Question: I imported my Eclipse project to Android Studio. Import succeeded except that root project folder in not shown in the Project tab; only nested modules are visible.

How do I make project's root folder appear on top of modules?
P.S. I looked into <URL> but the solution doesn't work for me.
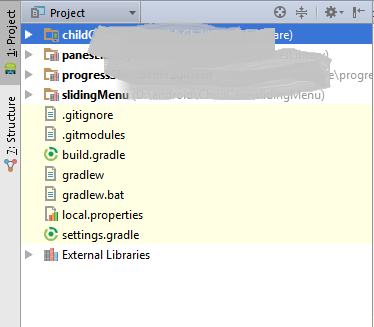
Answer: The problem was because the import wizard didn't create an '.iml' file for the root project module.
I have solved this by closing the project then importing it again by double clicking on the project's folder (not on 'build.gradle'). So it created this '.iml' file and now is displaying the root folder in its place.
P.S. I did reimport with Android Studio 0.8.3, maybe they have fixed something.